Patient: sex M, age 55
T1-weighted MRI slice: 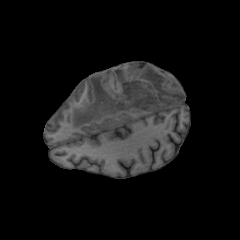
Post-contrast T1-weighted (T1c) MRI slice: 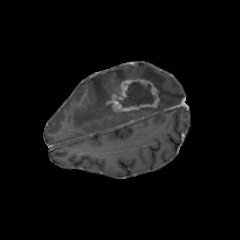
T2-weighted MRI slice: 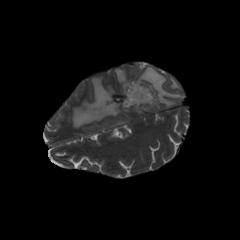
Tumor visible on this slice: yes
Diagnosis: Glioblastoma, IDH-wildtype
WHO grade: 4